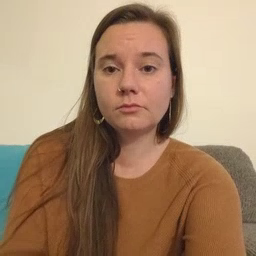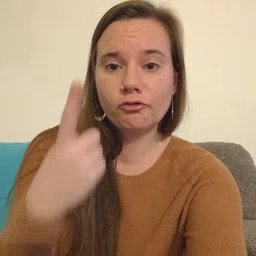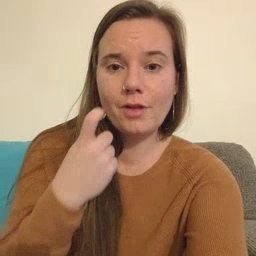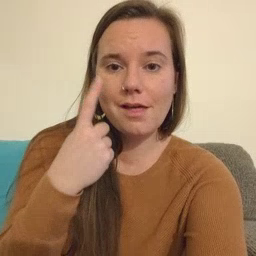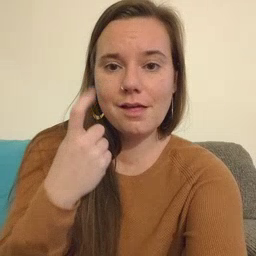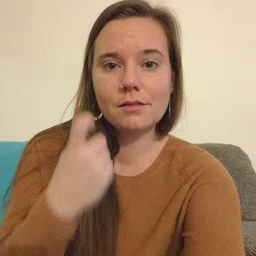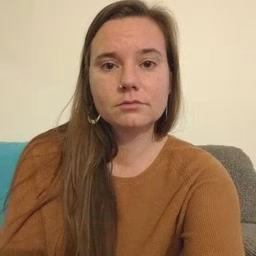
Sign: cry